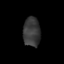
Tissue: skin
Cell type: Epithelial cells
Senescence score: 0.2232
Nuclear area (px): 491
Mean DAPI intensity: 56.768